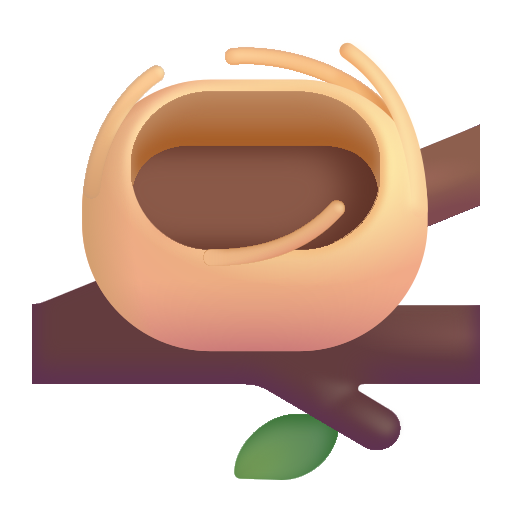
empty nest color